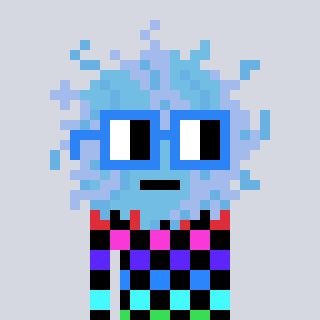
a pixel art character with square blue glasses, a lint-shaped head and a darkbrown-colored body on a cool background